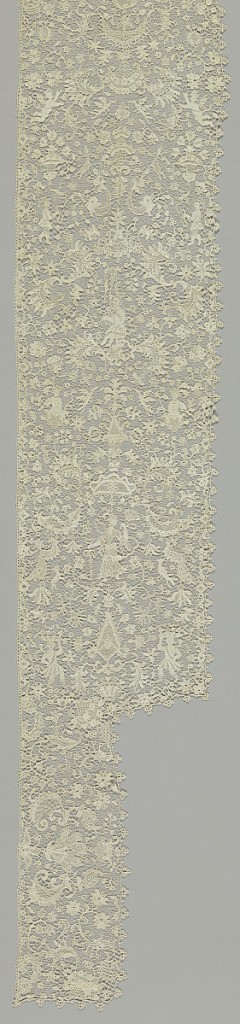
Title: Collar
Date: late 17th century
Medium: linen Technique: needle lace
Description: Long narrow scarf or collar of Point de France with elaborate floral and scroll designs in a symmetrical arrangement with figures of people scattered throughout. Figures include a woman with a long staff and a fan, boys with baskets of fruit on their heads and dolphins. The design is arranged so that the woman's figure is in the center in a medallion frame. From the center point, on the left and right, design motifs descend in an arrangement vertical with the length. Commonly called "Point de France."